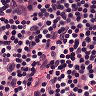
Metastatic tissue present: no